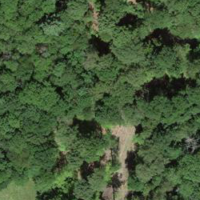
EUNIS habitat code: 41
Species observed at this site:
Fagus sylvatica